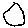
Label: circle